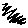
Label: zigzag